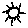
Label: sun